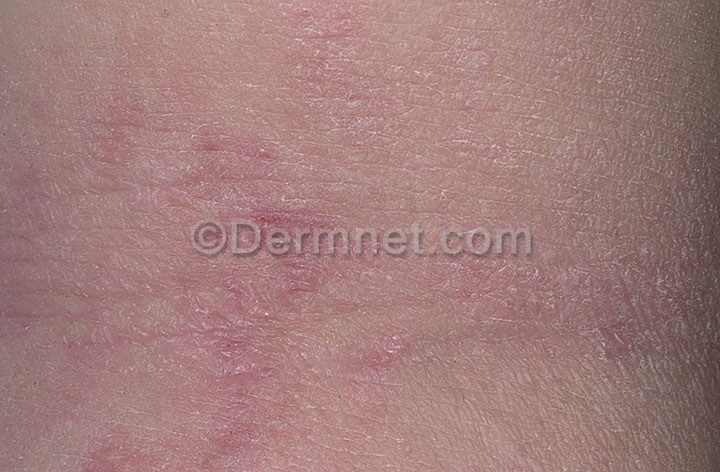
Disease: Atopic Dermatitis Photos